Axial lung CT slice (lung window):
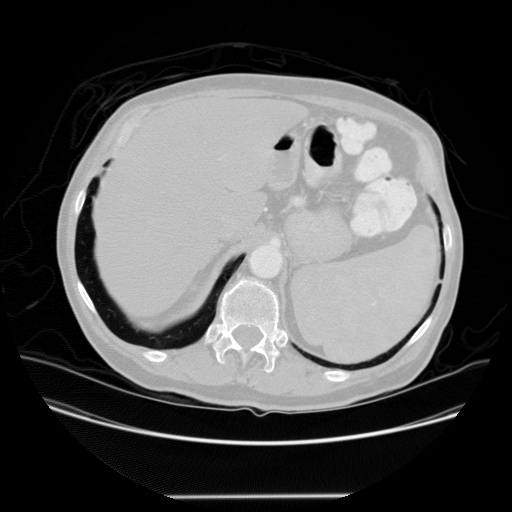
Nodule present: no